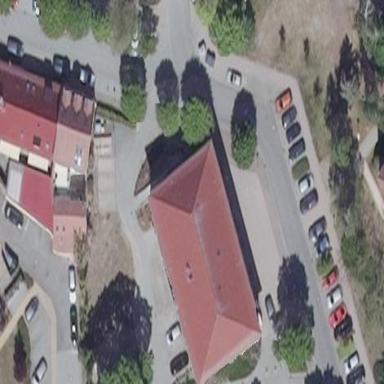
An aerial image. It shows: Hipped roof retail building.